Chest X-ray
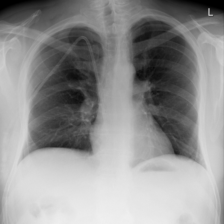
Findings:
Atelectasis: negative
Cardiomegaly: negative
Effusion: negative
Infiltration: negative
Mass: negative
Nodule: negative
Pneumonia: negative
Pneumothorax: negative
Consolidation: negative
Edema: negative
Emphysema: negative
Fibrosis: negative
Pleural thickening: negative
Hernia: negative